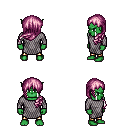
a pixel art fantasy rpg character, male body template, orc, green skin, chain mail, gold greaves, pink left-swept hairstyle, four views (front, back, left, right), 2x2 character sprite sheet, small pixel art, hard edges, no anti-aliasing